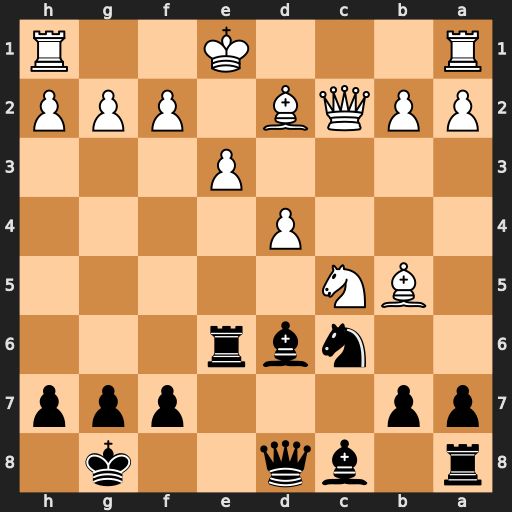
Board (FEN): r1bq2k1/pp3ppp/2nbr3/1BN5/3P4/4P3/PPQB1PPP/R3K2R
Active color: b
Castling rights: KQ
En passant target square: -
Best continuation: Nxd4 Qc4 Bxc5